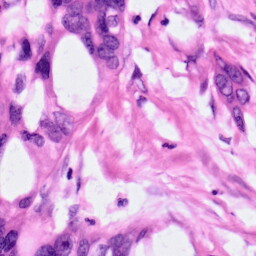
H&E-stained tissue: Pancreatic